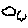
Label: cloud